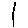
Label: line